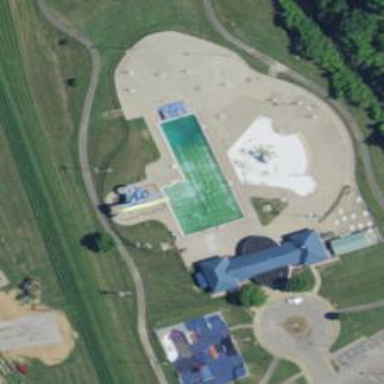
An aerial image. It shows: Lifeguard station.